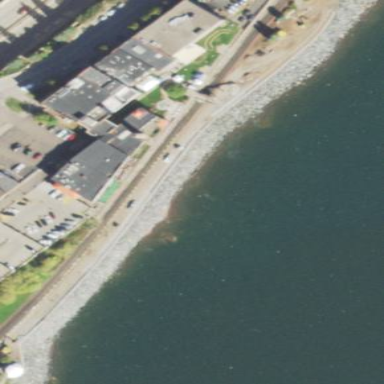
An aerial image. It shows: Breakwater structure.